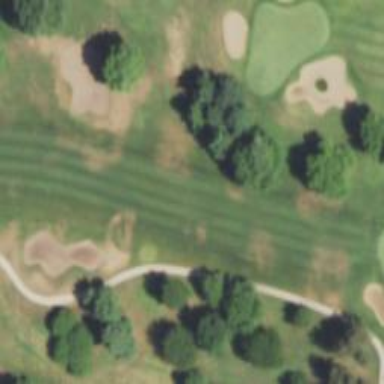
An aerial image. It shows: Golf hole.